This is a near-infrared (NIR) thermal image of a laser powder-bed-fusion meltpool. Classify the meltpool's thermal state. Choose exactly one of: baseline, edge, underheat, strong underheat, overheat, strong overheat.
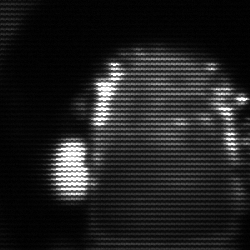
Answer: baseline